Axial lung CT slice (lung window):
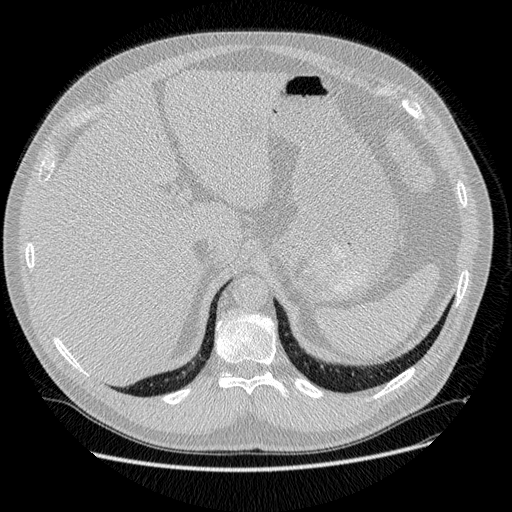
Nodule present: no